Interaction volume radius: 10 \u00c5
Interaction volume height: 20 \u00c5
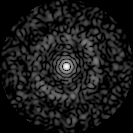
Disorder parameter: 0.8113